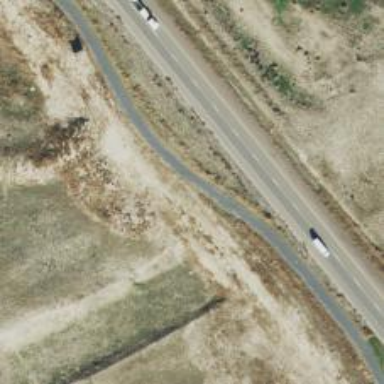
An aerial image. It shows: Asphalt path with excellent trail visibility.